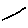
Label: line